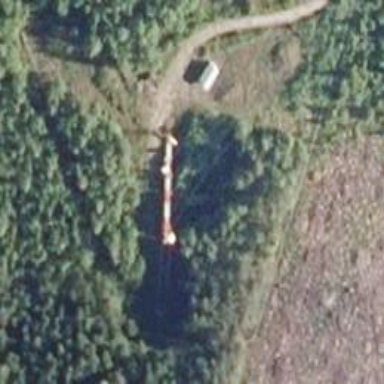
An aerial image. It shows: Communication mast tower.